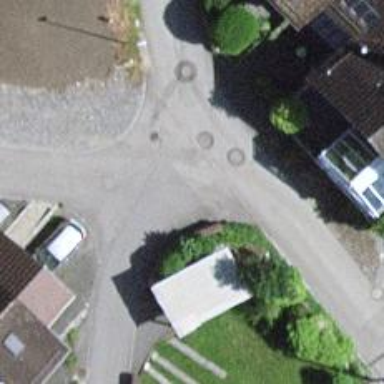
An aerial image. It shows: Smooth asphalt road in residential area.